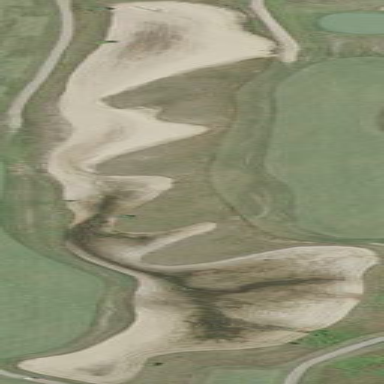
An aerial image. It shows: Sand bunker on golf course.